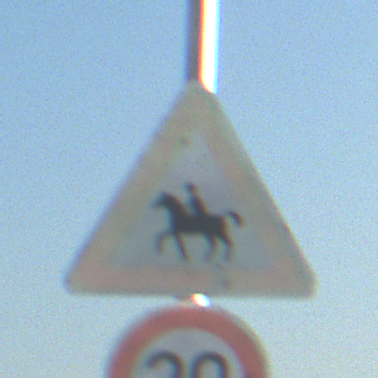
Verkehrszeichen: ReiterRechts
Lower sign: Geschwindigkeit30
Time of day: MorningAfternoon
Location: Outdoor (Nature)
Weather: Clear
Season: NotSpecified
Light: Natural